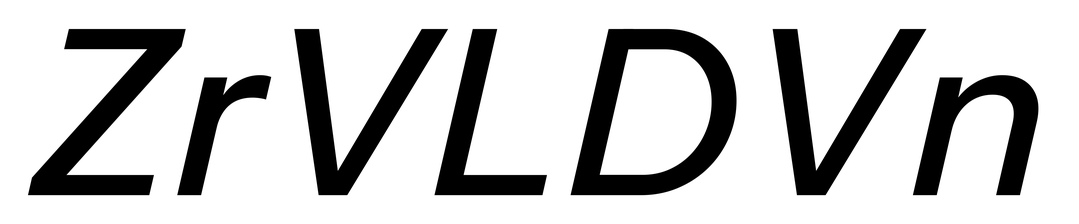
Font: InstrumentSans-Italic_Medium_Italic